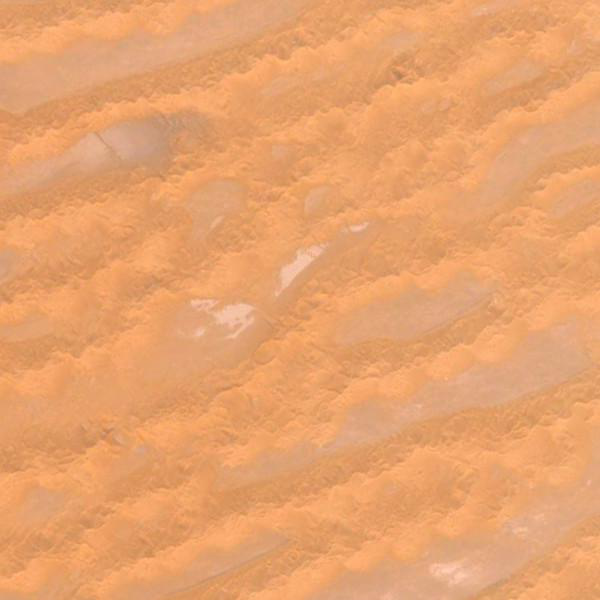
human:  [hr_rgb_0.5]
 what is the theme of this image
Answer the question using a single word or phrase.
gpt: desert